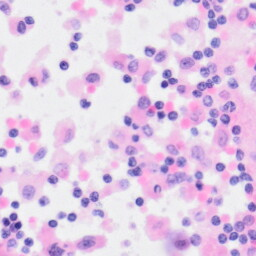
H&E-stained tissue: Kidney